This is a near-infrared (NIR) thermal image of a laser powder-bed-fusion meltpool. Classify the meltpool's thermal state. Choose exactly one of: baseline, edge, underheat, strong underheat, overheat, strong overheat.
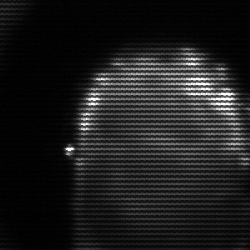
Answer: baseline